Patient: sex F, age 59
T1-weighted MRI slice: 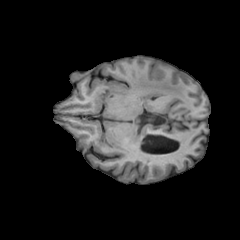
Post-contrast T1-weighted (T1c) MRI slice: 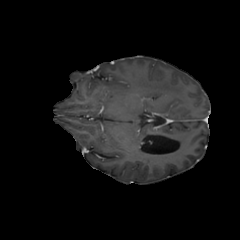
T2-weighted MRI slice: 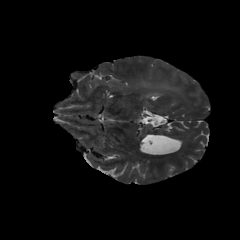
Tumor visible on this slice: yes
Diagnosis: Glioblastoma, IDH-wildtype
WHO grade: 4